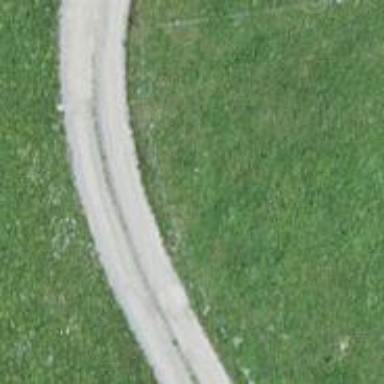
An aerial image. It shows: Unpaved service road with tracktype grade of 2.